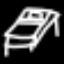
Label: bed